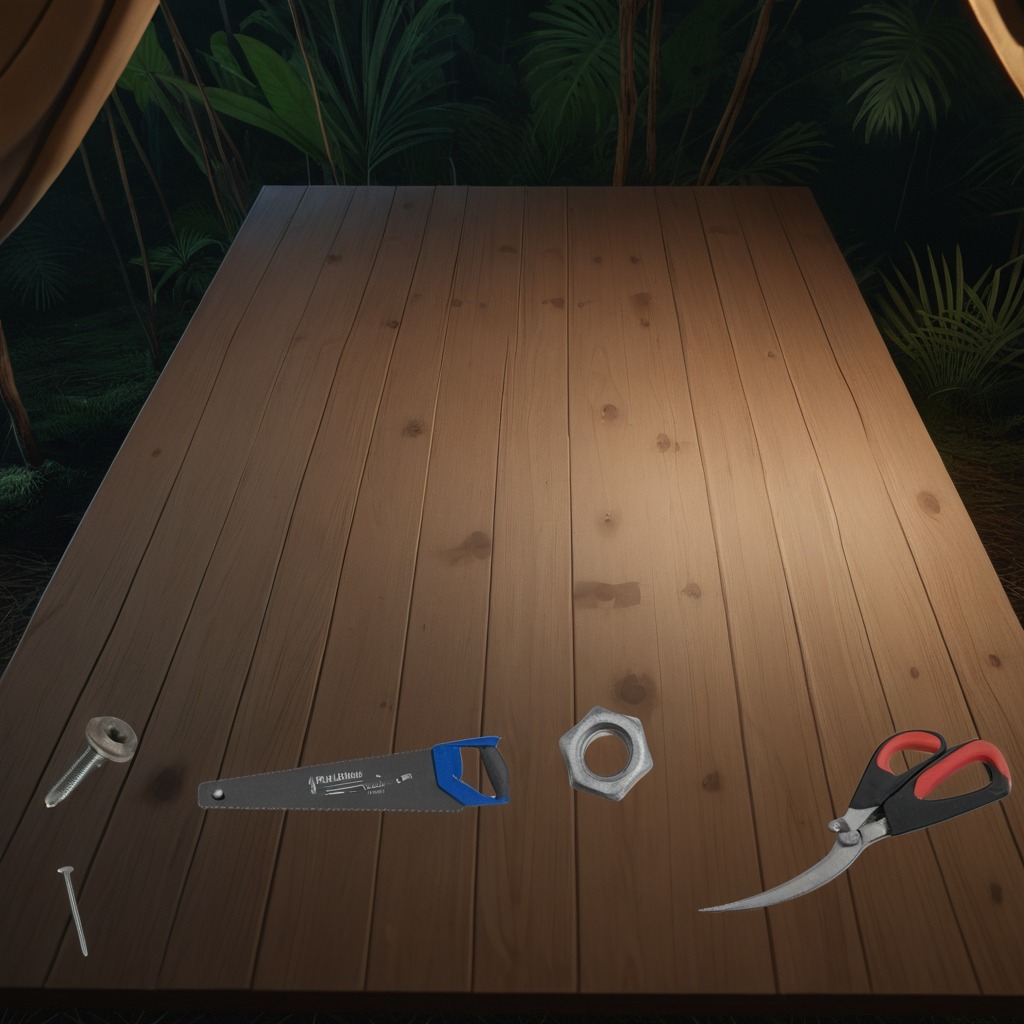
A metal machine screw, an iron nail, a handheld metal saw, a metal nut, and a pair of scissors are lying on the wooden table.